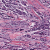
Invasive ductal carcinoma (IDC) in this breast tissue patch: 1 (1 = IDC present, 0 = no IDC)